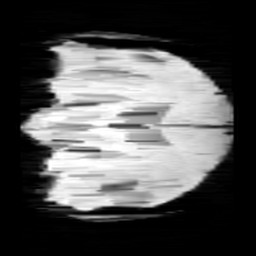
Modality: minIP
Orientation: coronal
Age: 12
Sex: male
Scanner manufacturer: siemens
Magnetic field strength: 3 T
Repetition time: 0.027 s
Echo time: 0.02 s